Interaction volume radius: 5 \u00c5
Interaction volume height: 15 \u00c5
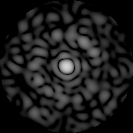
Disorder parameter: 0.8747